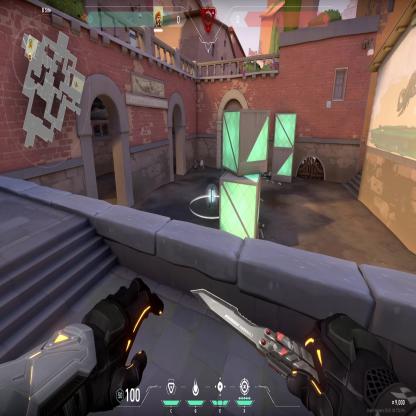
Label: planted spike